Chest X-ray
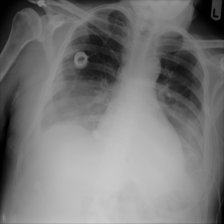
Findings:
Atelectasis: negative
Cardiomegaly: negative
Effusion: positive
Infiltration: negative
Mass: negative
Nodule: negative
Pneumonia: negative
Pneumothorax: negative
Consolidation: negative
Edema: negative
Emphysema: negative
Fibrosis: negative
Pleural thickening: negative
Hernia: negative